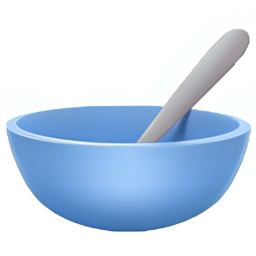
Name: bowl with spoon
Emoji: 🥣
Group: Food & Drink
Sub-group: food-prepared